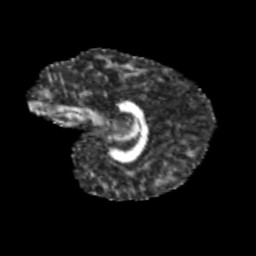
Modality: FA
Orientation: sagittal
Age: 9
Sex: female
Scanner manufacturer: siemens
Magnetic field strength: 3 T
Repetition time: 3.8 s
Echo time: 0.07 s